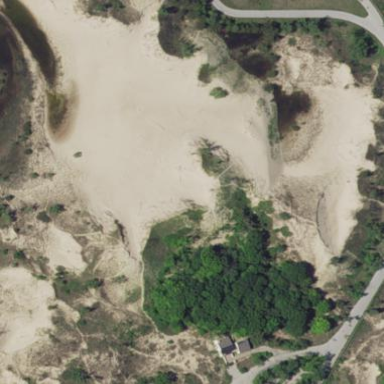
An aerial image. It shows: Dune in its natural state.